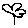
Label: flower